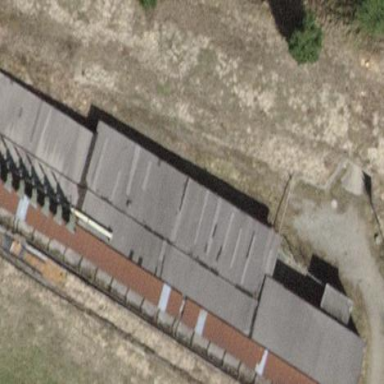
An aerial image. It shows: Shooting sports centre with retaining wall.